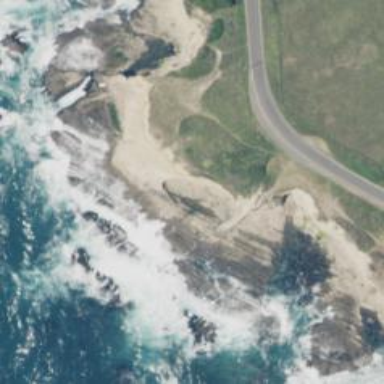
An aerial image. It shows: Natural cliff.